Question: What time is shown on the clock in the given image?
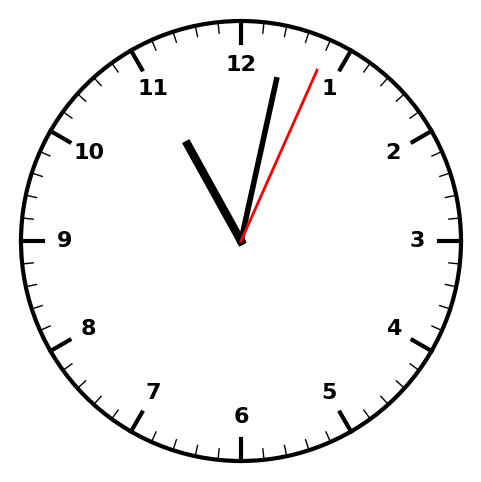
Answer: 11:02:04